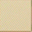
Piece: xx